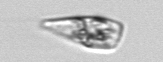
Label: Licmophora